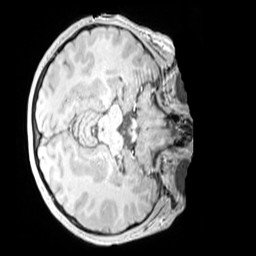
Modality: MP2RAGE
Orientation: axial
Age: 9
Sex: female
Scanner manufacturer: siemens
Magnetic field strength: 3 T
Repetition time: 4 s
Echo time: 0.00303 s